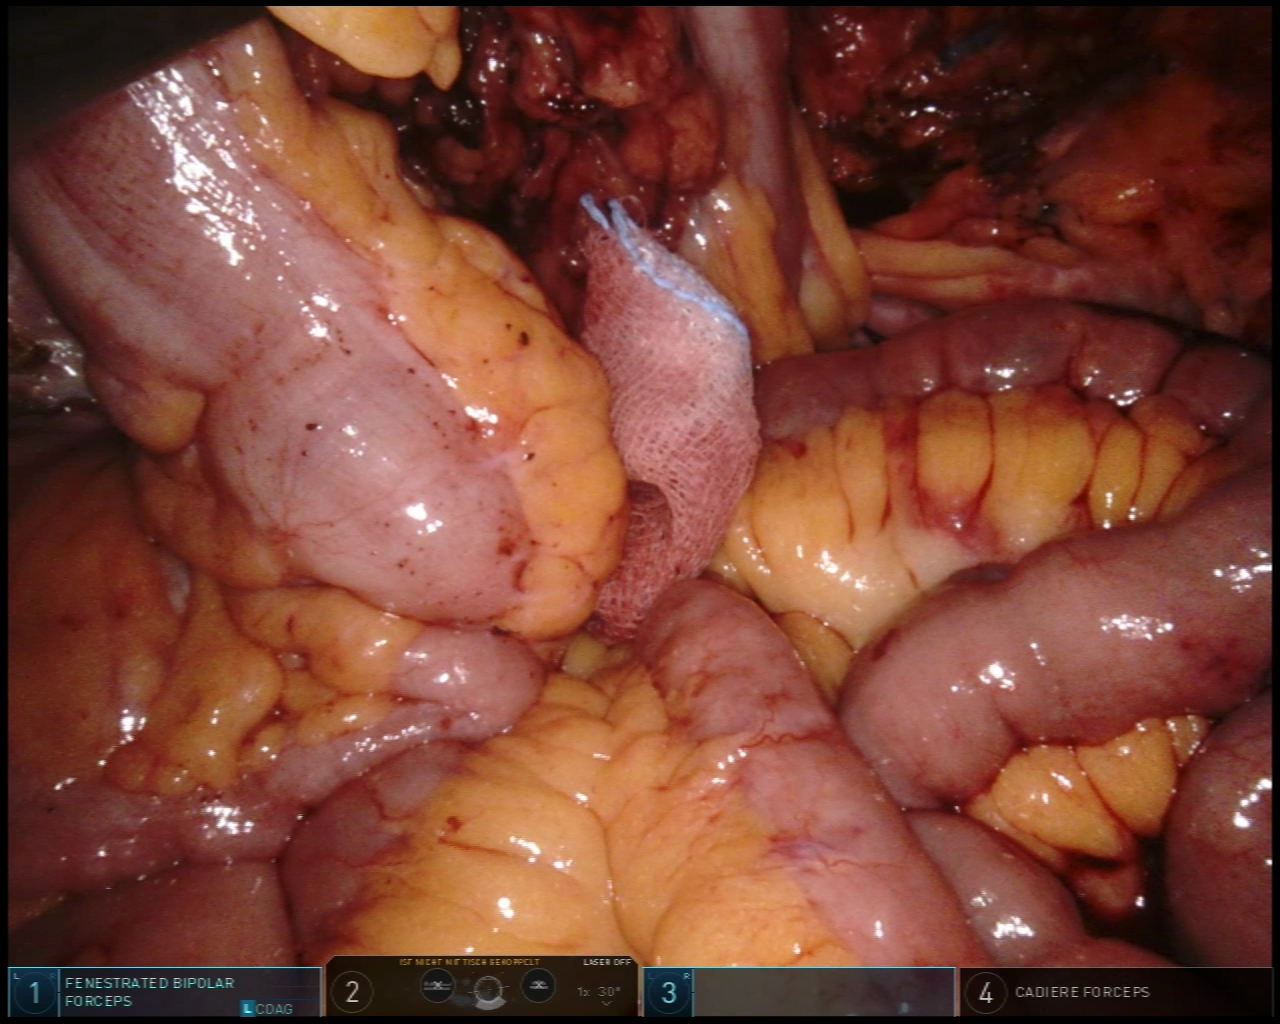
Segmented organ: colon
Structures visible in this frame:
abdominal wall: no
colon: yes
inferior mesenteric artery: no
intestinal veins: no
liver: no
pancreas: no
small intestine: yes
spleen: no
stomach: no
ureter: no
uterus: no
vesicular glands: no